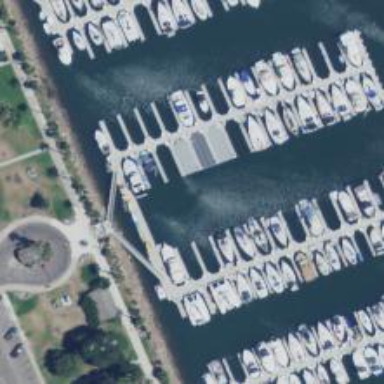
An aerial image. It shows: Man-made pier.